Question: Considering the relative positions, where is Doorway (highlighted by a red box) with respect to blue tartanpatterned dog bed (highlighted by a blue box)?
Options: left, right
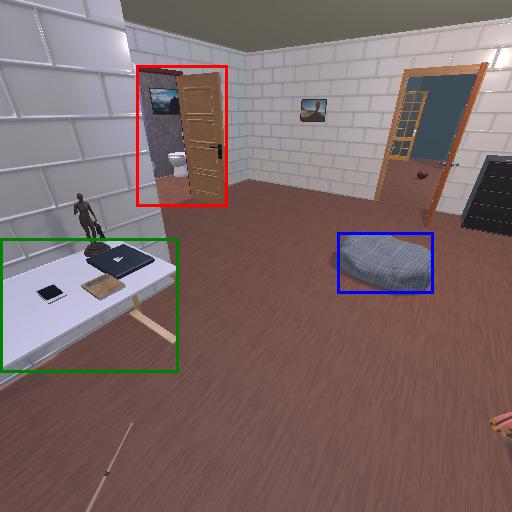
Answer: left